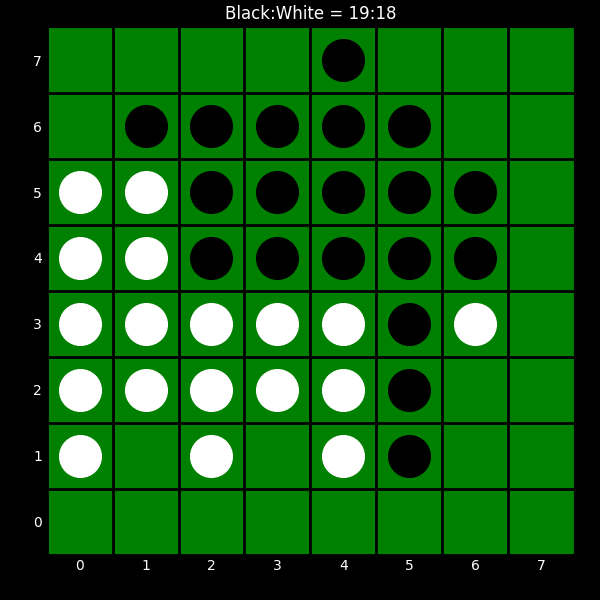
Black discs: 19
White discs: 18